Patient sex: M
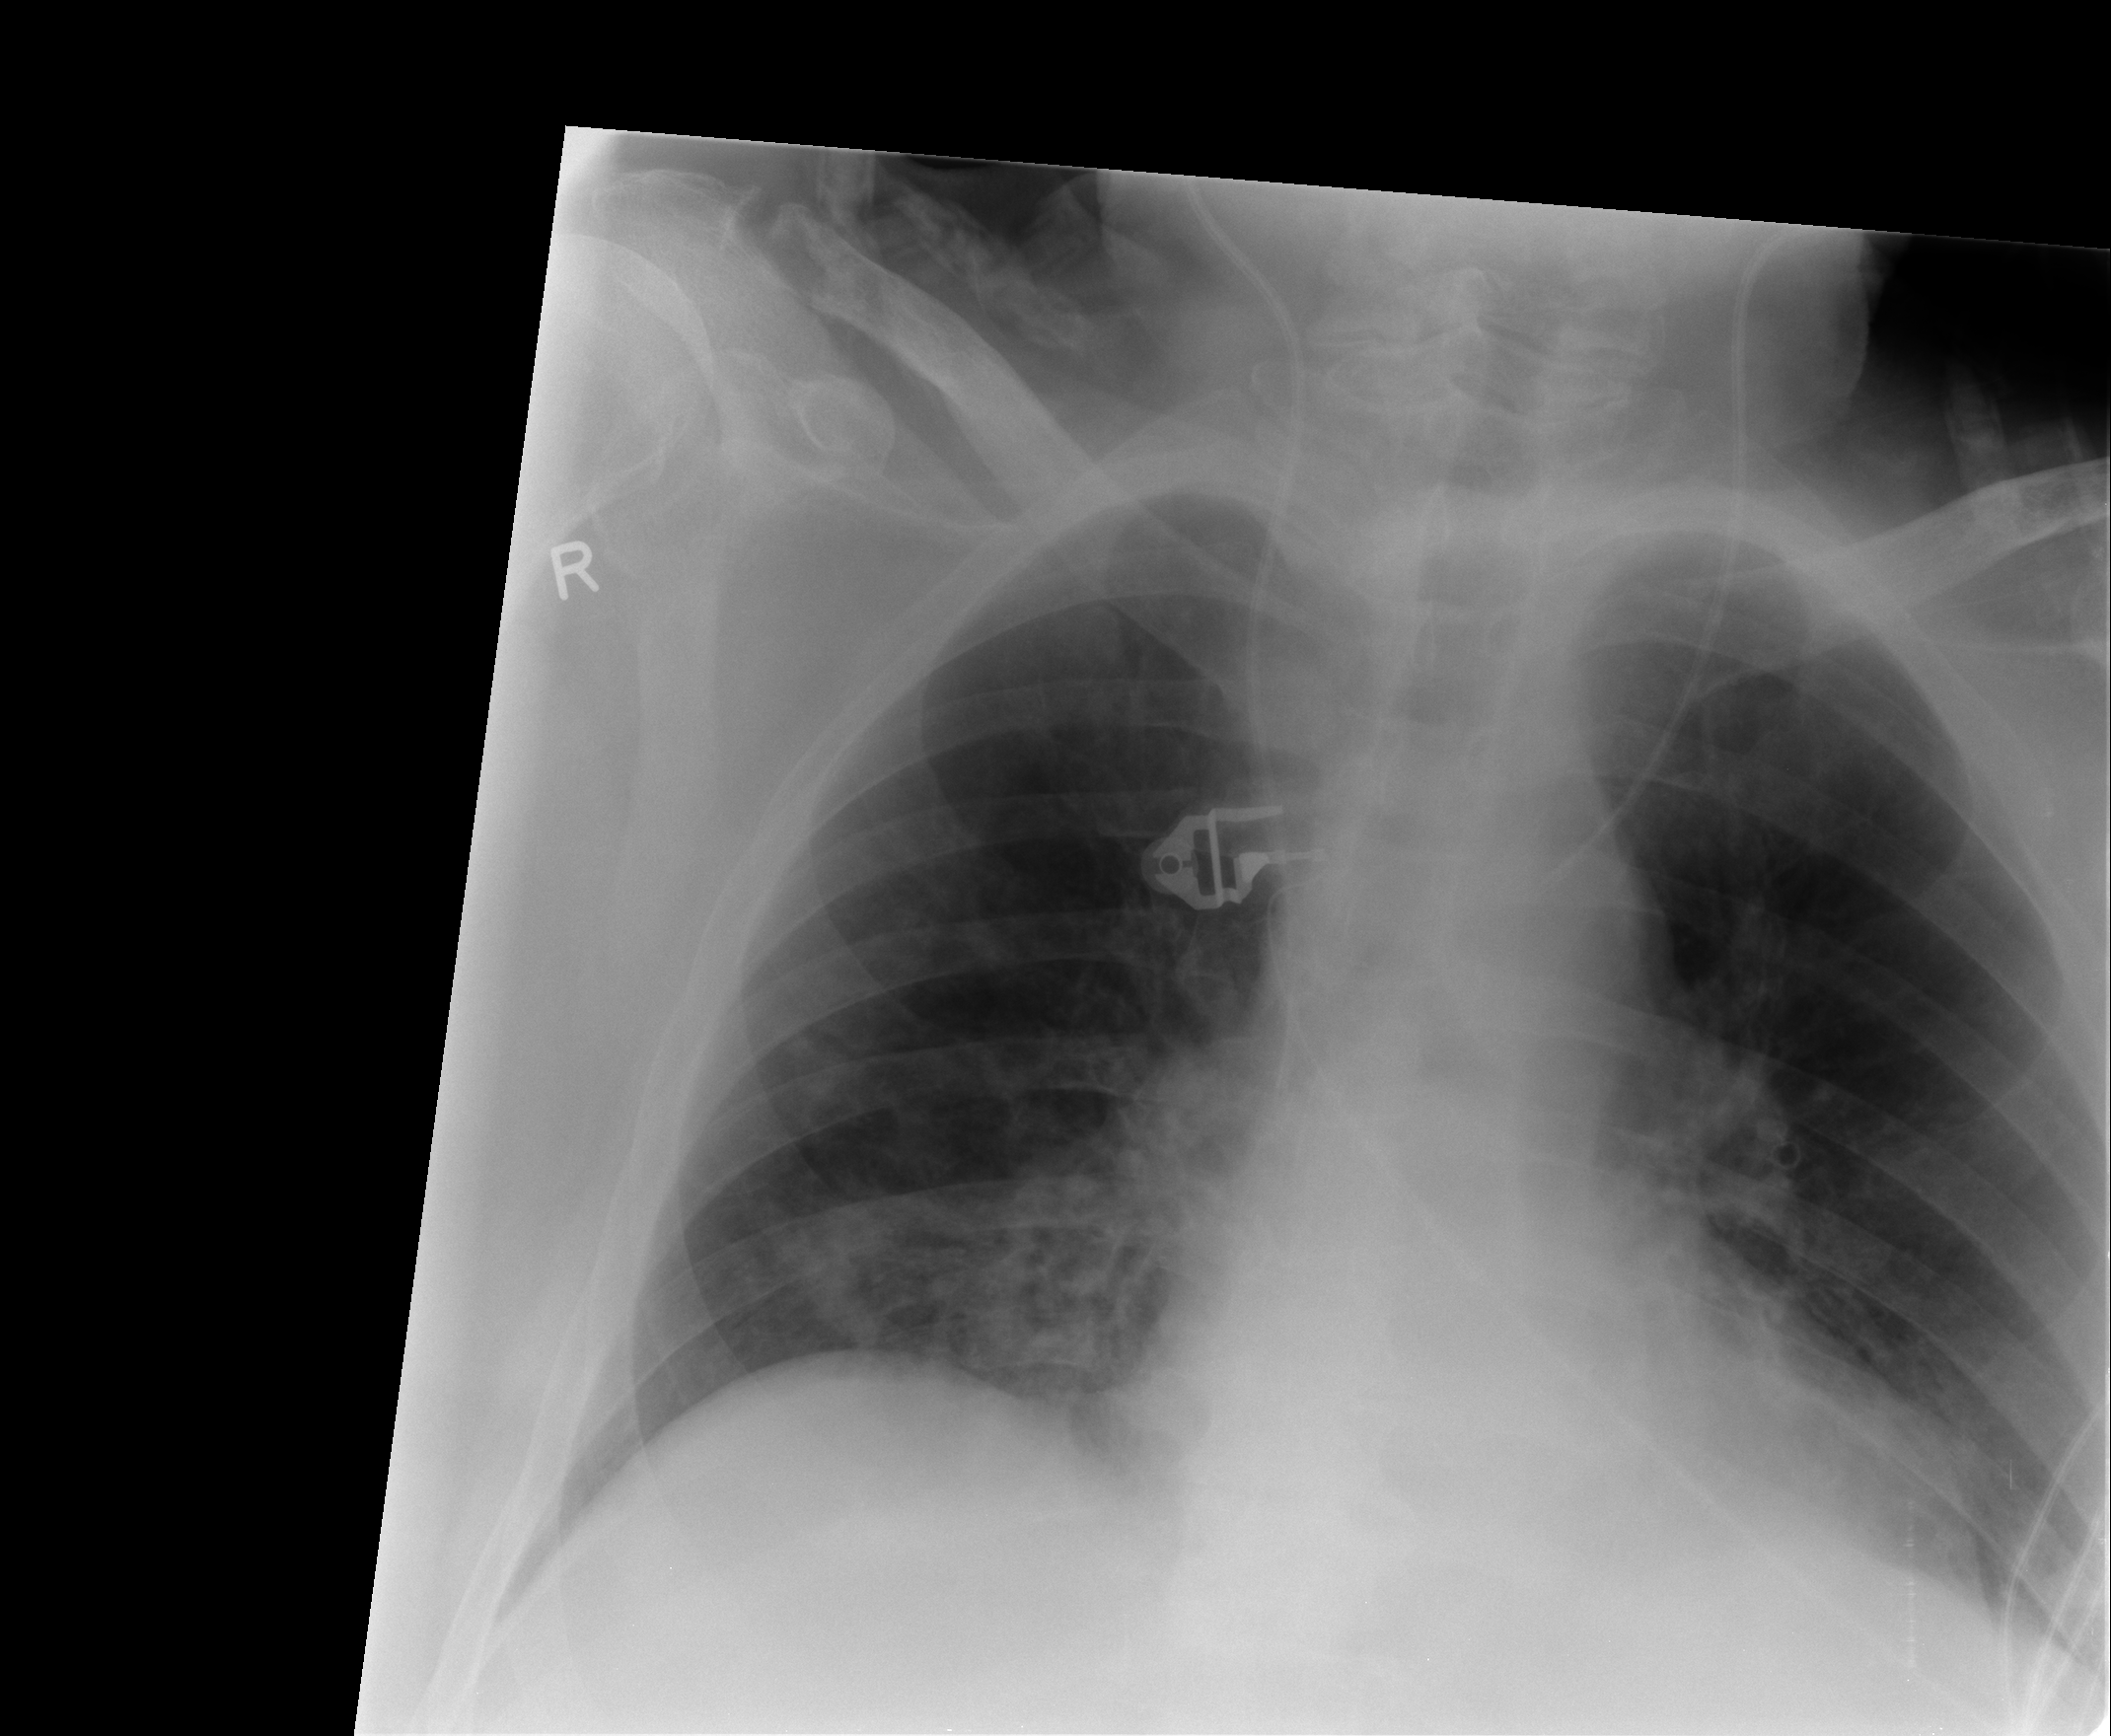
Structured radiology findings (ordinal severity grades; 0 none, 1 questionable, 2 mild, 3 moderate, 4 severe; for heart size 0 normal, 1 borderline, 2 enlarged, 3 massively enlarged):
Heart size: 0
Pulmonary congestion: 1
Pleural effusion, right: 0
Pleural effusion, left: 0
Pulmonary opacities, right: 1
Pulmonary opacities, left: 0
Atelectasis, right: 2
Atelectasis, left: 0